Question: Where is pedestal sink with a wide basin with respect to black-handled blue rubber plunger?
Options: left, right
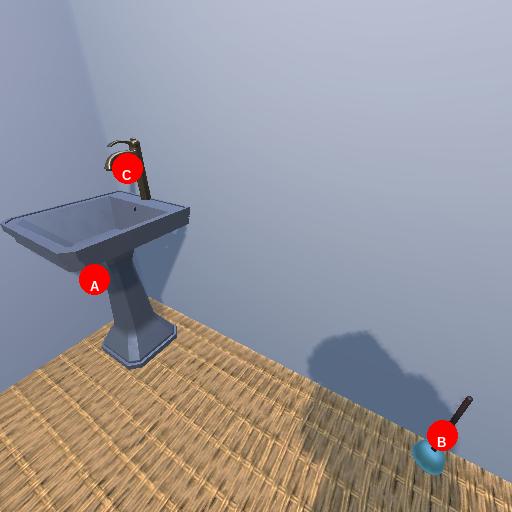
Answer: left